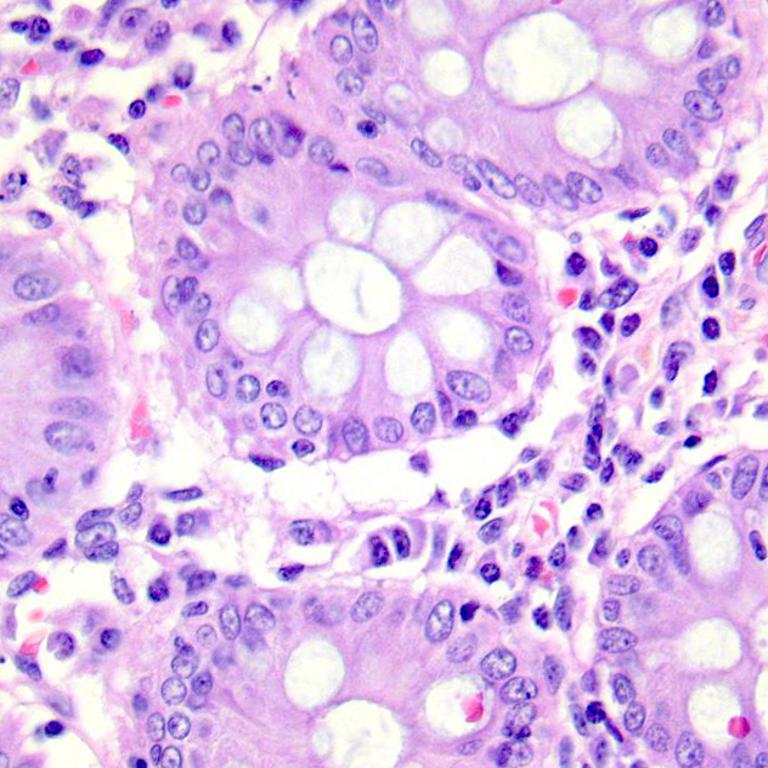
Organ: colon
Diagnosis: benign